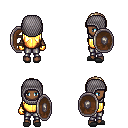
a pixel art fantasy rpg character, female body template, human, dark skin, gold chest armor, metal pants, white blonde parted hairstyle, chain hood, gold gloves, gray slippers, shield, four views (front, back, left, right), 2x2 character sprite sheet, small pixel art, hard edges, no anti-aliasing